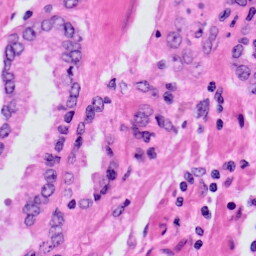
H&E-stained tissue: Prostate